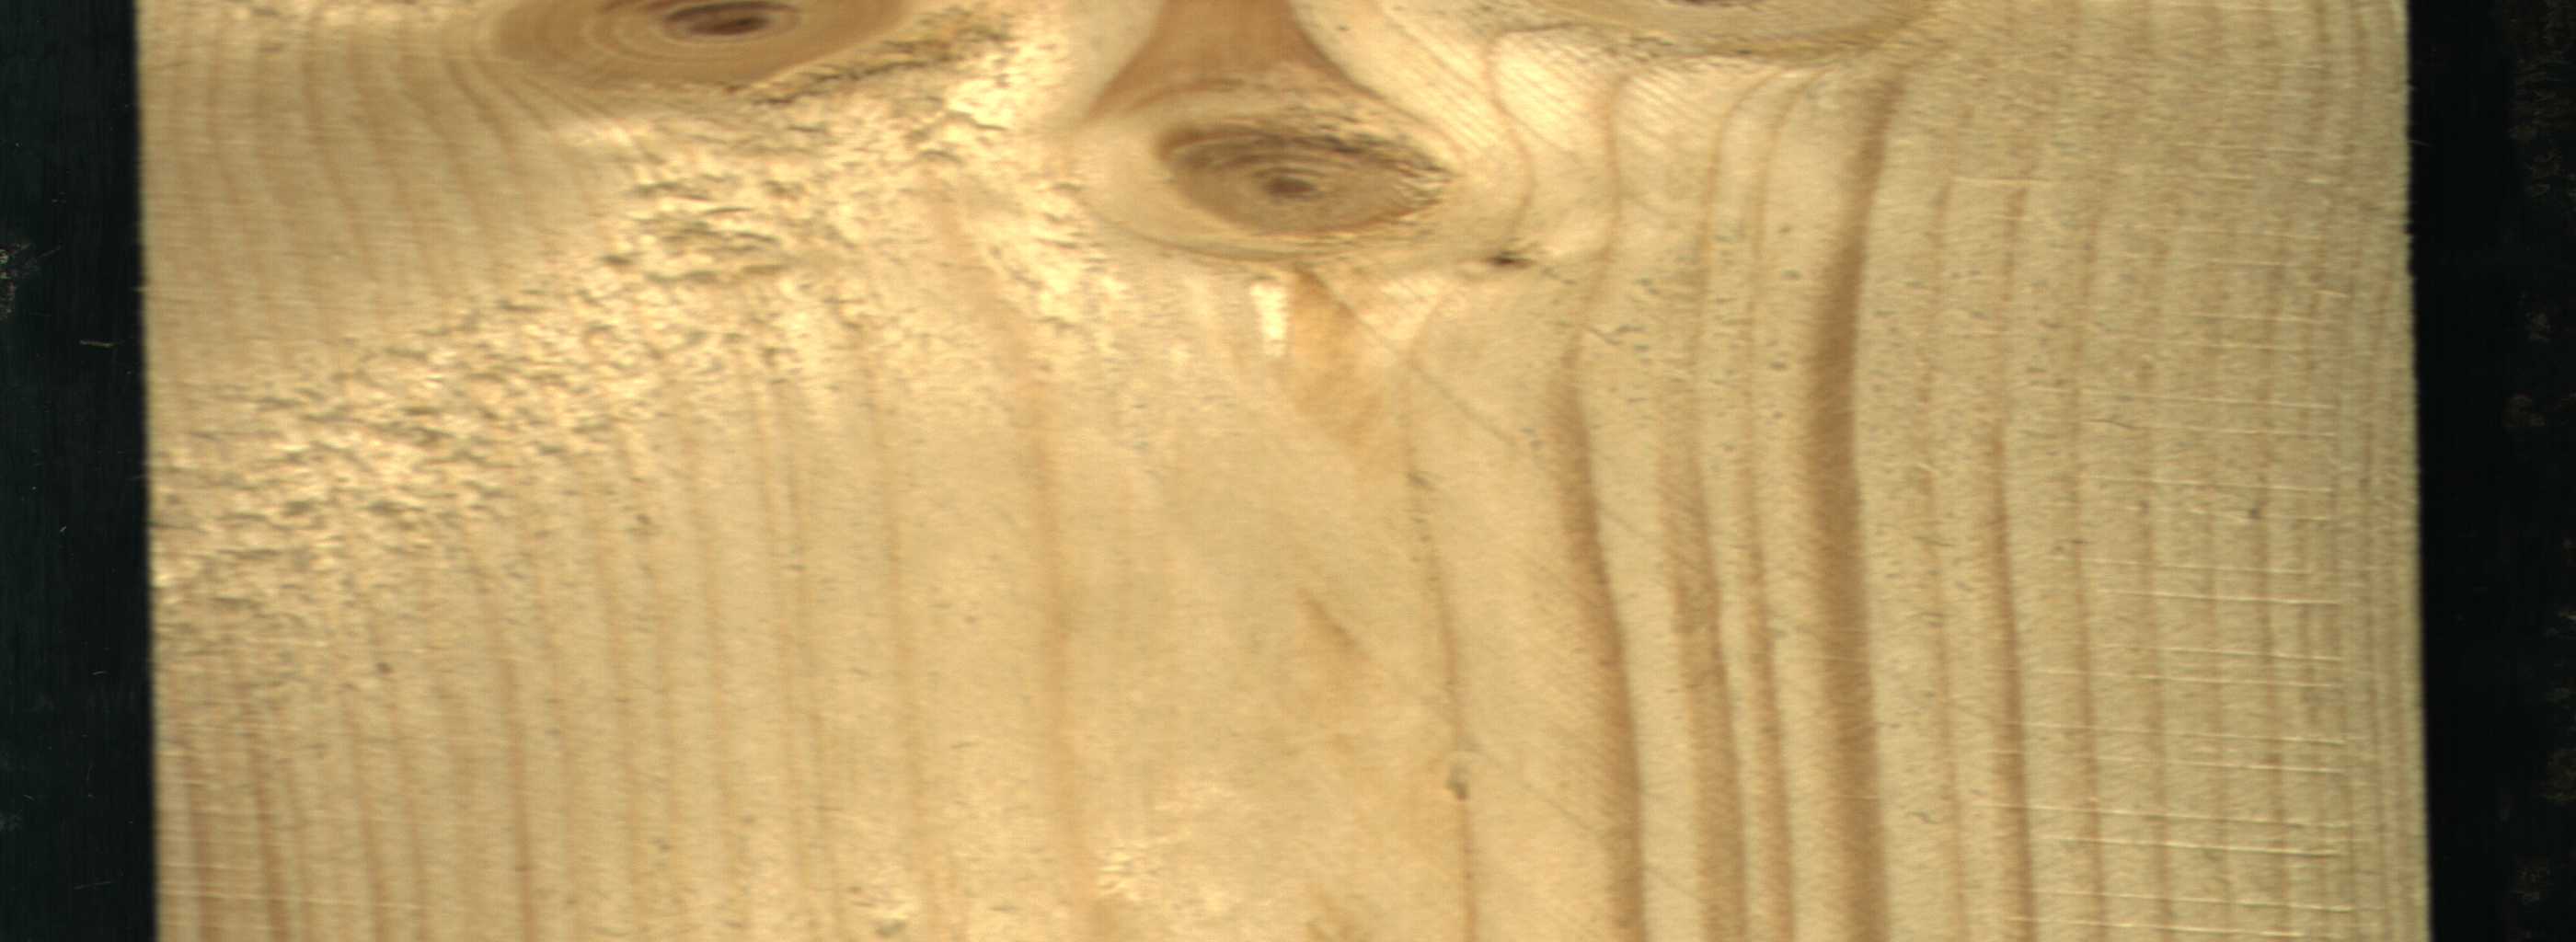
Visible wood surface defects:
Live_Knot
Live_Knot